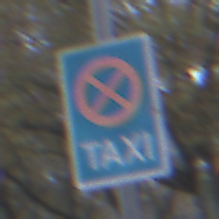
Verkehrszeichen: Taxenstand
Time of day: SunriseSunset
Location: Outdoor (Urban)
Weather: PartlyCloudy
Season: NotSpecified
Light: Natural